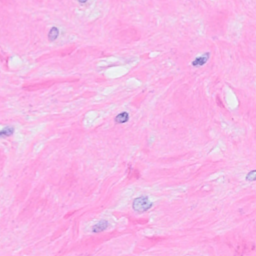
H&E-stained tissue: Breast